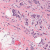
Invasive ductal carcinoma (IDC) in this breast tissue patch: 0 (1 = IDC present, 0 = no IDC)